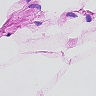
Metastatic tissue present: no